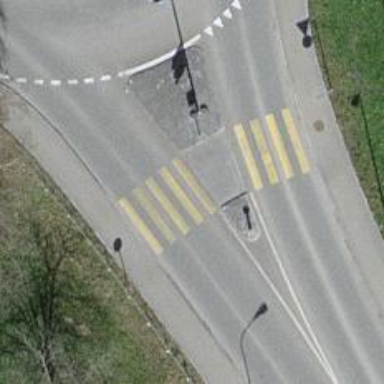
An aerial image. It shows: Uncontrolled zebra crossing on the road.